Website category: university
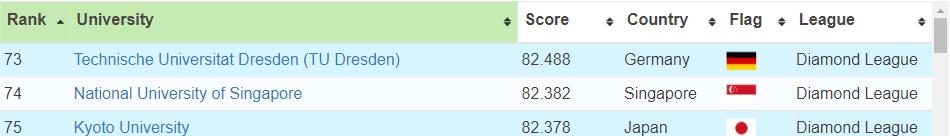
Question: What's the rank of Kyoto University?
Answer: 75

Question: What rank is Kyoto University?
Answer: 75

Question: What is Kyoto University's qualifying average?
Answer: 75

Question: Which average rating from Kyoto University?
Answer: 75

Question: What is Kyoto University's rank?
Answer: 75

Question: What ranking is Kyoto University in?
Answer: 75

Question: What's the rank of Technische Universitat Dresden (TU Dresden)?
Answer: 73

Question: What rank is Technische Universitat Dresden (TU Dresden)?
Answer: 73

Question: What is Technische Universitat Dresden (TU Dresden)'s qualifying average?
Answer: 73

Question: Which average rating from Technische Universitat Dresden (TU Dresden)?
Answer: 73

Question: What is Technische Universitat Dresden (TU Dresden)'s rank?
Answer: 73

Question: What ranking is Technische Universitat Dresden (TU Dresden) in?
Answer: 73

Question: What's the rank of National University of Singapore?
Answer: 74

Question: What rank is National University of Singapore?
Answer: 74

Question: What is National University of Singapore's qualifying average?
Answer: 74

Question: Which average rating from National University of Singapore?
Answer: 74

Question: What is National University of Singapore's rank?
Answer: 74

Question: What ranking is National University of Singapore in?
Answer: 74

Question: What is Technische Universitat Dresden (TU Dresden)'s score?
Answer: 82.488

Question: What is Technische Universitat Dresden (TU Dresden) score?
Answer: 82.488

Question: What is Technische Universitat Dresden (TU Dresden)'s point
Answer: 82.488

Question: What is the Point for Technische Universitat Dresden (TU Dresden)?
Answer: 82.488

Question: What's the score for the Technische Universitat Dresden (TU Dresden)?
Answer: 82.488

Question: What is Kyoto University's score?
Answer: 82.378

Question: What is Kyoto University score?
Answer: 82.378

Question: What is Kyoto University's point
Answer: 82.378

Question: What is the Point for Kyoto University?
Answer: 82.378

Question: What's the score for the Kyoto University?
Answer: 82.378

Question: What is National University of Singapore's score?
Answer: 82.382

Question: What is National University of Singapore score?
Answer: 82.382

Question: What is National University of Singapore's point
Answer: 82.382

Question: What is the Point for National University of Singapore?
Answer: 82.382

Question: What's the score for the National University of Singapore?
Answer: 82.382

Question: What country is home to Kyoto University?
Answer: Japan

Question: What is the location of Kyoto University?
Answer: Japan

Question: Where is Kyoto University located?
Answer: Japan

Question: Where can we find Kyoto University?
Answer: Japan

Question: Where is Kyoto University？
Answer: Japan

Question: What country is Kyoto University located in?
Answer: Japan

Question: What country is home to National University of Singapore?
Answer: Singapore

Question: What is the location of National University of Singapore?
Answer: Singapore

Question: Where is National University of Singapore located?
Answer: Singapore

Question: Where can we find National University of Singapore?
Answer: Singapore

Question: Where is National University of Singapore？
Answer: Singapore

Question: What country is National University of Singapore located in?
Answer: Singapore

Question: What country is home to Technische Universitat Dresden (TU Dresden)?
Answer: Germany

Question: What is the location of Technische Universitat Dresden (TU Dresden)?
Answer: Germany

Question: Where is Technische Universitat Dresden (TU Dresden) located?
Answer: Germany

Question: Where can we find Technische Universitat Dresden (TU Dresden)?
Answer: Germany

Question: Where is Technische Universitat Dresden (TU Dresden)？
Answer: Germany

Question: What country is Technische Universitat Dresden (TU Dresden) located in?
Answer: Germany

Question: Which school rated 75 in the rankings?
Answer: Kyoto University

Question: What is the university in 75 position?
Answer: Kyoto University

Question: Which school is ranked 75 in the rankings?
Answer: Kyoto University

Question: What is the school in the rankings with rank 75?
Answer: Kyoto University

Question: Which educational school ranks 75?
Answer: Kyoto University

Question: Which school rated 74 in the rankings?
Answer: National University of Singapore

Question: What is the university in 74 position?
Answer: National University of Singapore

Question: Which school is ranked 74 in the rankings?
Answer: National University of Singapore

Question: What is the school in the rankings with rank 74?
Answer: National University of Singapore

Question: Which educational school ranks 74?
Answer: National University of Singapore

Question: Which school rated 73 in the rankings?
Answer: Technische Universitat Dresden (TU Dresden)

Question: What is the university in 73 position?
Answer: Technische Universitat Dresden (TU Dresden)

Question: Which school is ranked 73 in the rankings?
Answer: Technische Universitat Dresden (TU Dresden)